Question:
So let's imagine we have a '"c:.txt"' text file,
and a folder '"c:\other"' that contains 3 other text files (A, B, C).
What I want to do is, redirect 'c:.txt' to A, B, or C randomly, or according to a specific time of day.
For example, if you open the '1.txt' file, with any application (notepad, wordpad, whatever).. Windows should act like it's talking to '"c:\other\A.txt"' for readings, writings, etc.. instead of 'c:.txt'. As if Windows is lying to all other applications and acting like the file changed, when it's actually just redirecting to an other file, and not changing the real one.
Windows 7 already does something like this with the 'program files' folder I think, but I need to be able to switch files (between A, B, C) using Windows API or something, with Java, or any other common programming langage. I need to tell Windows what file to choose each time.
Has anyone ever heard of something like this before? Is it possible? How?
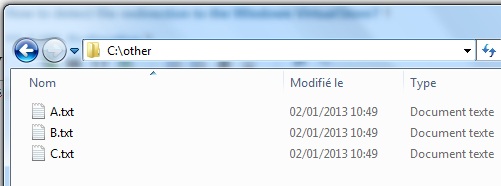
Answer: You can do this with a symbolic link. At the command line you would do it like this:
Programmatically you use the <URL> function.
But you cannot do that and keep a true file named C:.txt. You cannot have two distinct objects with the same name.
---
Regarding the Program Files and Program Files (x86) folders, they are just ordinary folders. It's only convention that says that 64 bit apps go in the former, and 32 bit apps go in the latter. Perhaps you are thinking of the file system redirector which affects the system32 folder. Anyway, that's really outwith the question.